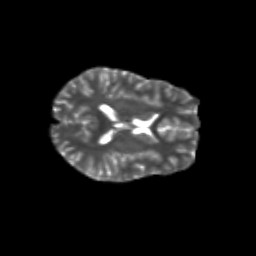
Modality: T2w
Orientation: axial
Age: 13
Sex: male
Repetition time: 9.512 s
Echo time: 0.089 s